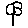
Label: flower